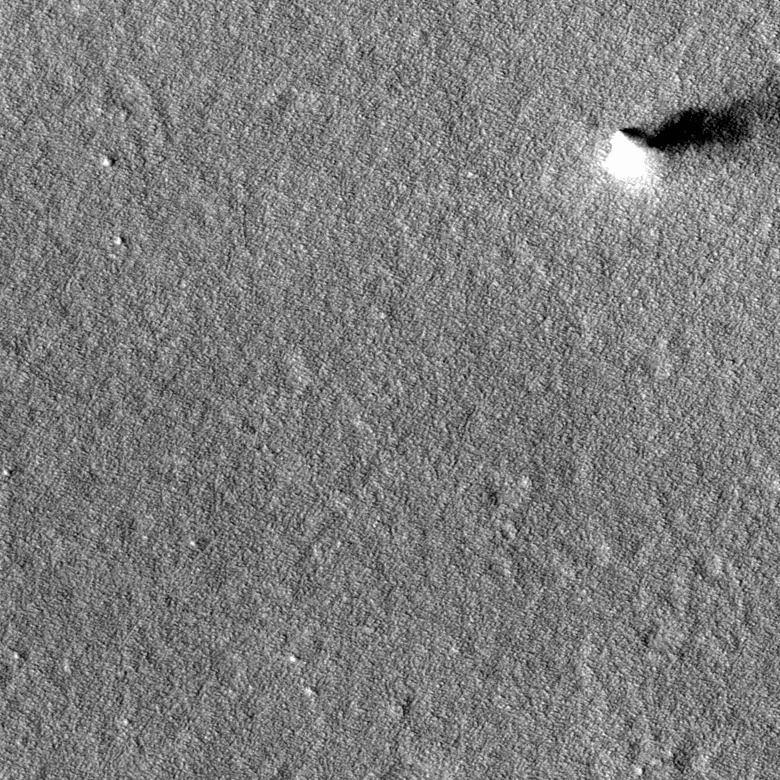
Label: dustdevil